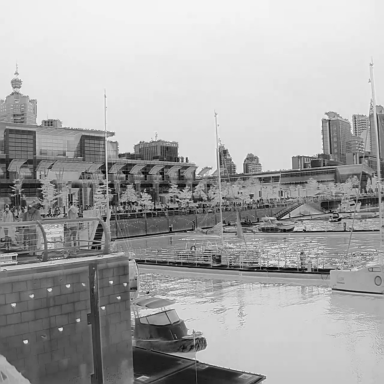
There are three sailboats in the infrared image.